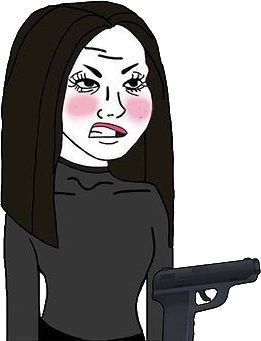
Label: 5_E-Thot